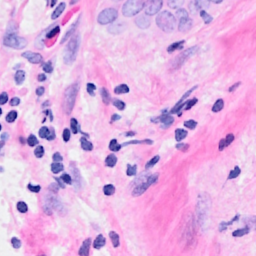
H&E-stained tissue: Breast